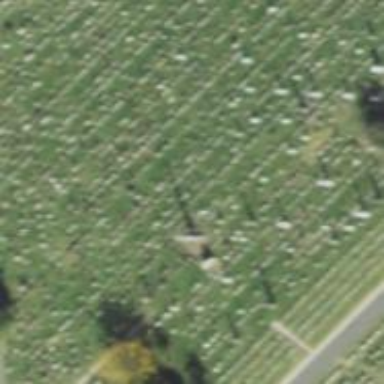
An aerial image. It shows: Memorial site with historic significance.